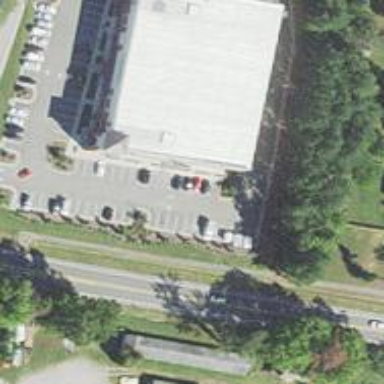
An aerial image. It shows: Building housing storage rental shop.